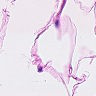
Metastatic tissue present: no